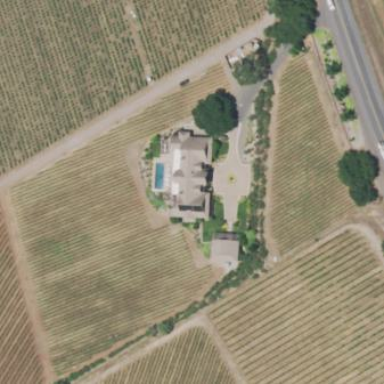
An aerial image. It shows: Vineyard with wine grapes as the crop.